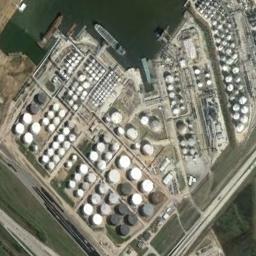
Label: storage_tank